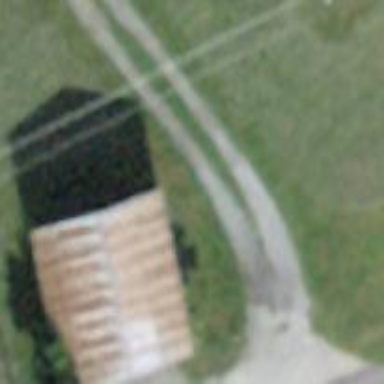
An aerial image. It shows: Shed building.